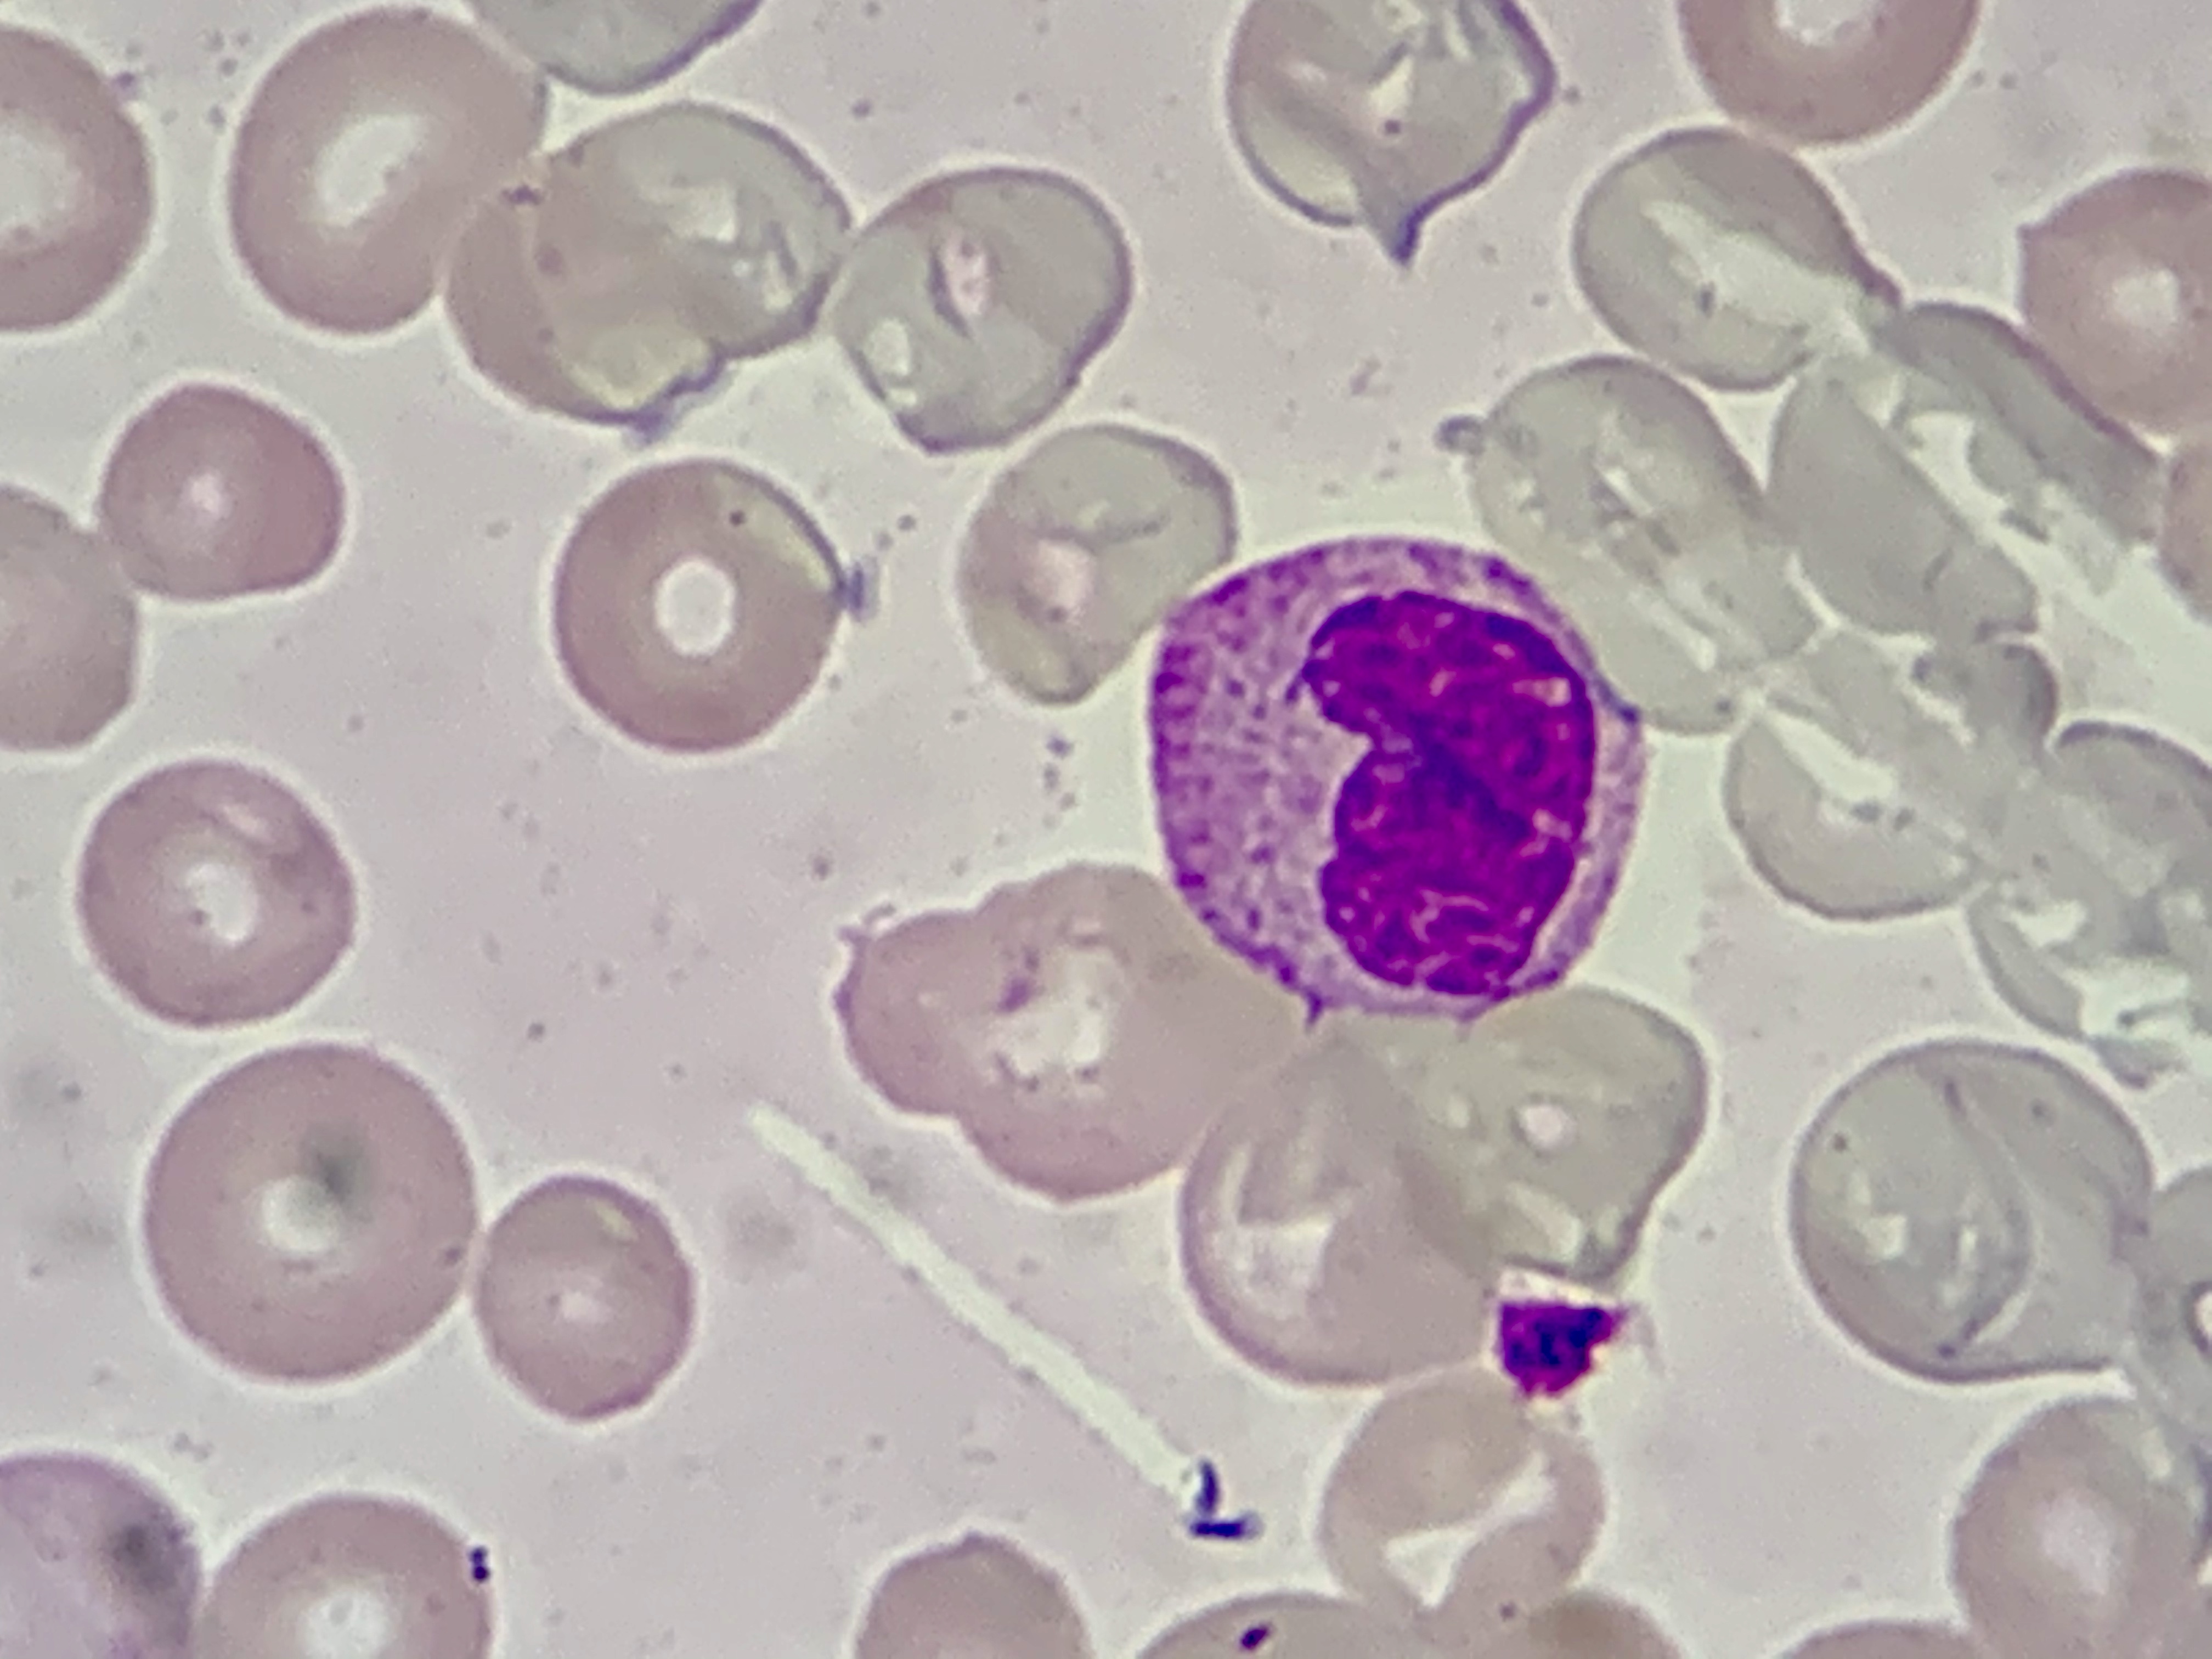
Cell type: MONOCYTES